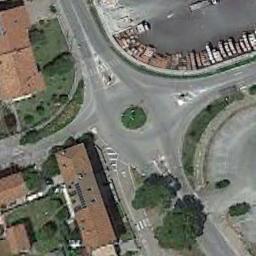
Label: roundabout